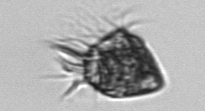
Label: Strombidium_morphotype2